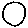
Label: circle